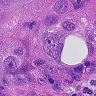
Metastatic tissue present: yes